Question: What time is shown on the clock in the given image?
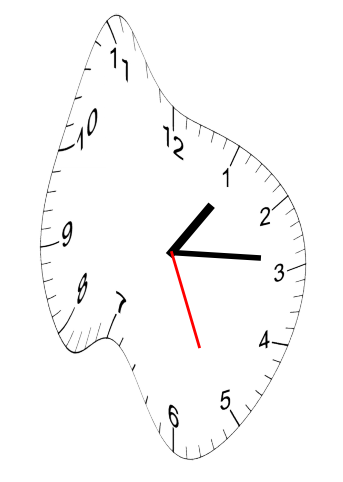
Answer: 01:14:26